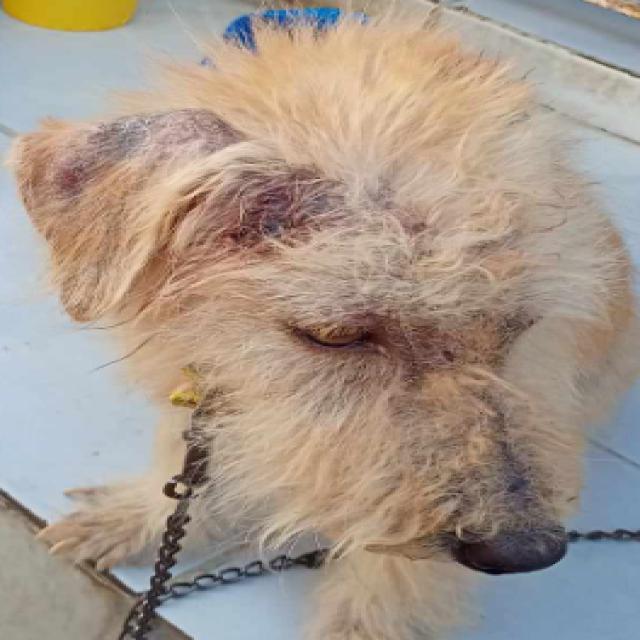
Canine demodicosis (Demodex mange) — caused by Demodex canis mites. Presents with alopecia, follicular papules, pustules, and comedones. Often localized on face and forelimbs.